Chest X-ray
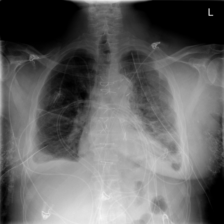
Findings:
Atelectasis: negative
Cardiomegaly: negative
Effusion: positive
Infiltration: negative
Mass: negative
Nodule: negative
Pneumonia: negative
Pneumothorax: negative
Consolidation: negative
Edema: negative
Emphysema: negative
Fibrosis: negative
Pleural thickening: negative
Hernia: negative